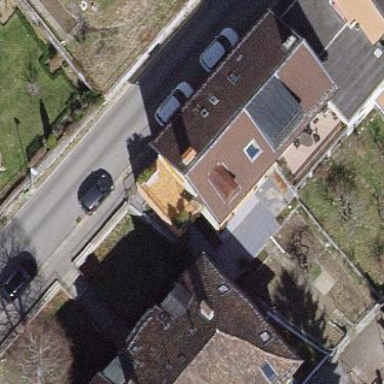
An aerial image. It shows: Semidetached house.